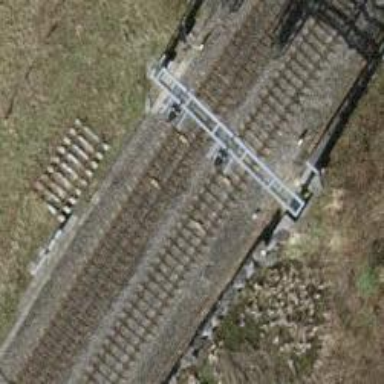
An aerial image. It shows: Railway signal.